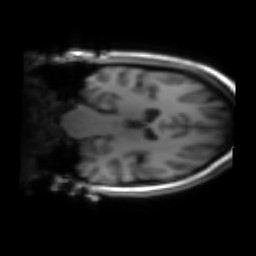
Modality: inplaneT1
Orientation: coronal
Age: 32
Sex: female
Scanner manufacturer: siemens
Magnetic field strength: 3 T
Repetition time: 1.2 s
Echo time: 0.00251 s